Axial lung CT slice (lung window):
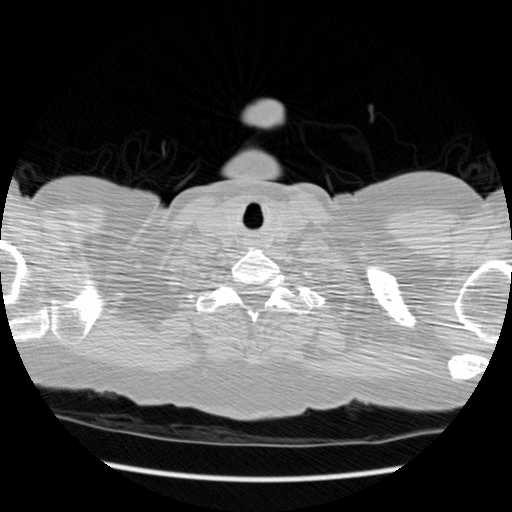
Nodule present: no